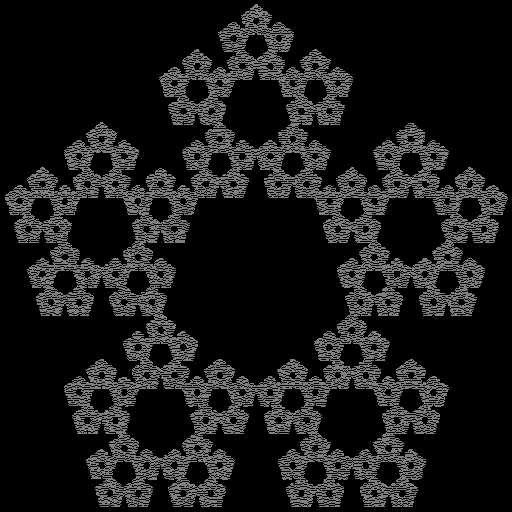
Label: sierpinski_pentagon